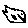
Label: fish